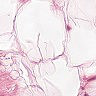
Metastatic tissue present: no